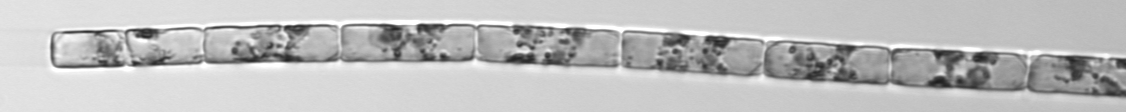
Label: Guinardia_delicatula